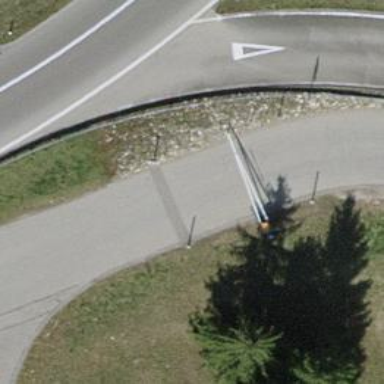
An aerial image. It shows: Lift gate barrier.